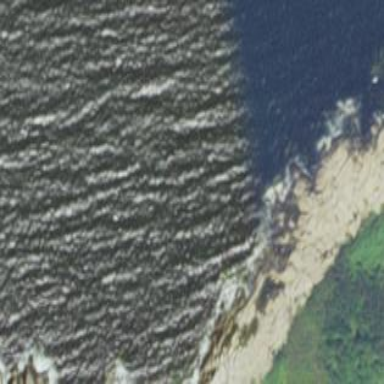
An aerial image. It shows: Rocky area where the tidal waters flow in.